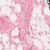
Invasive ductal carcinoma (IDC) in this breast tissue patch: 0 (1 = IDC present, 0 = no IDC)